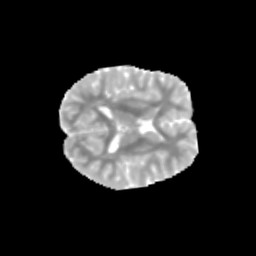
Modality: MD
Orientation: axial
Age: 11
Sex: female
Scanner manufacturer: siemens
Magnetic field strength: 3 T
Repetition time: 3.8 s
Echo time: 0.07 s